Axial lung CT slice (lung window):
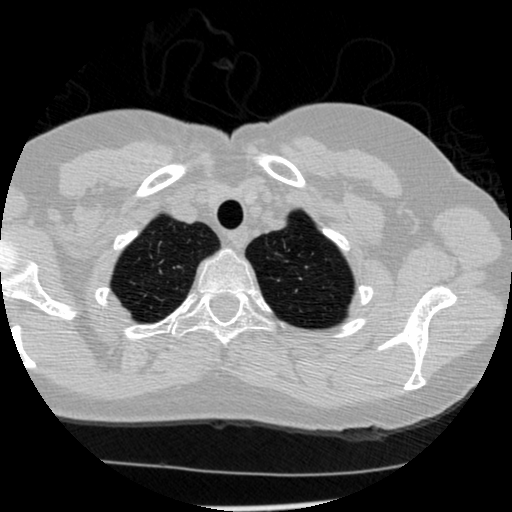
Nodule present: no